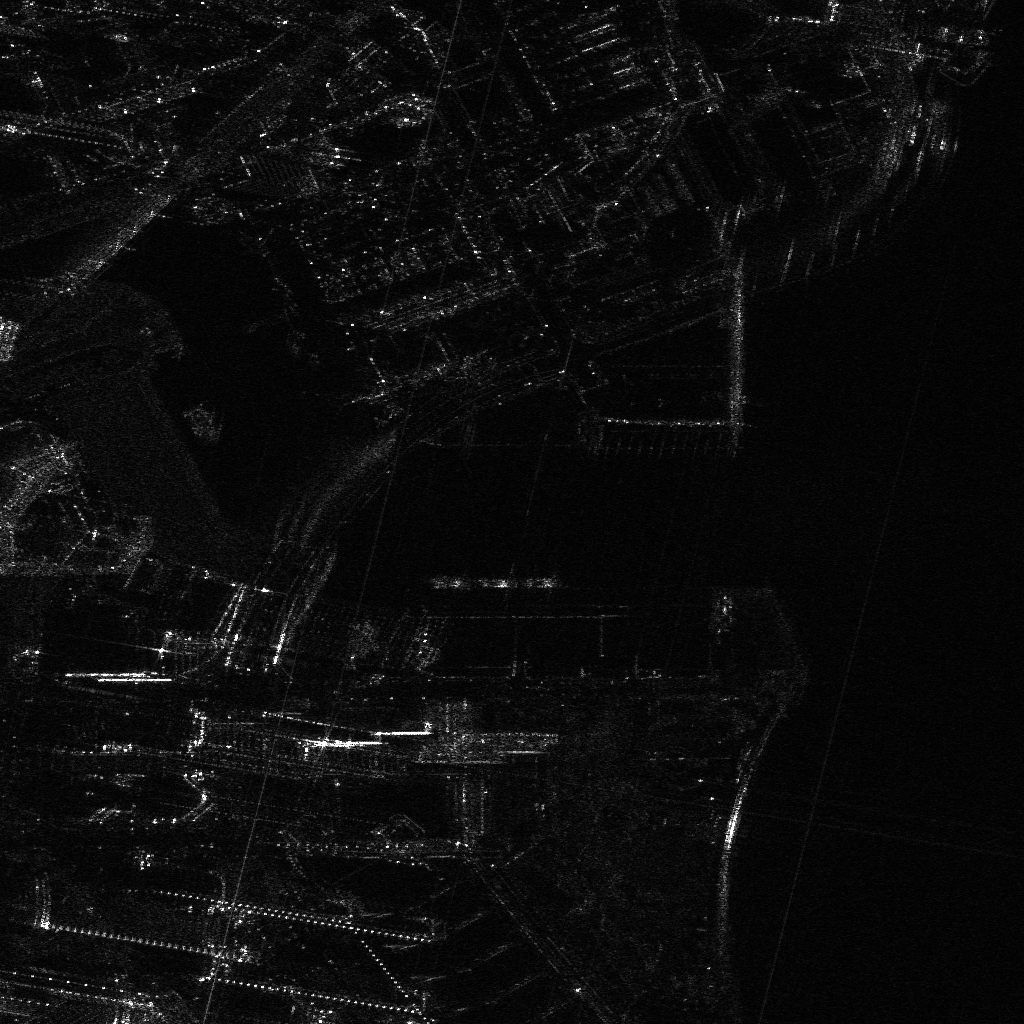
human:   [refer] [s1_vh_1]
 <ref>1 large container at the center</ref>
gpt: <box>[[47, 50, 49, 63, 90]]</box>